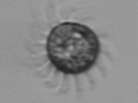
Label: Ciliophora